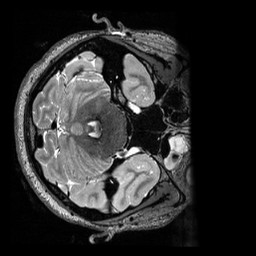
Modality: T2w
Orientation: axial
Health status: healthy
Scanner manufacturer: siemens
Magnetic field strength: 3 T
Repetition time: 3.2 s
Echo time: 0.565 s